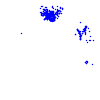
Particle: electron